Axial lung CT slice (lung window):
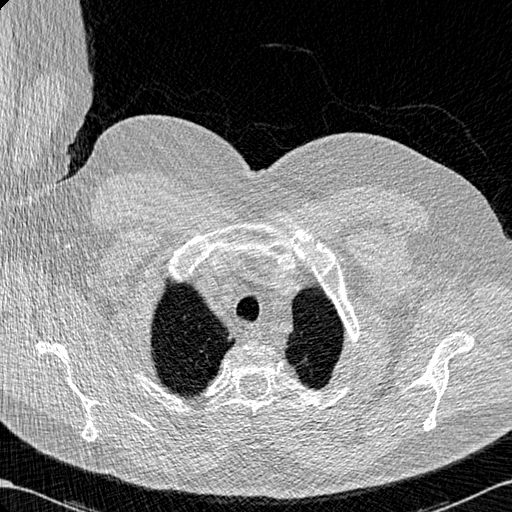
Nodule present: no